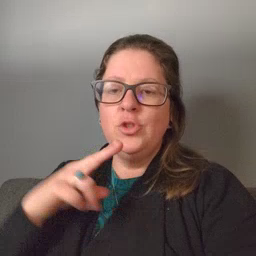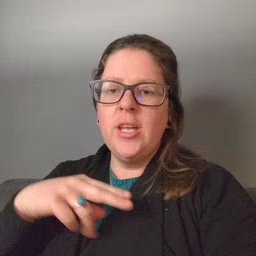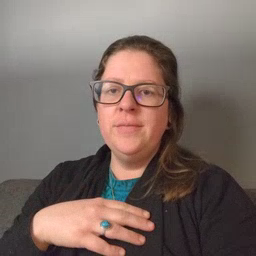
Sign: chair